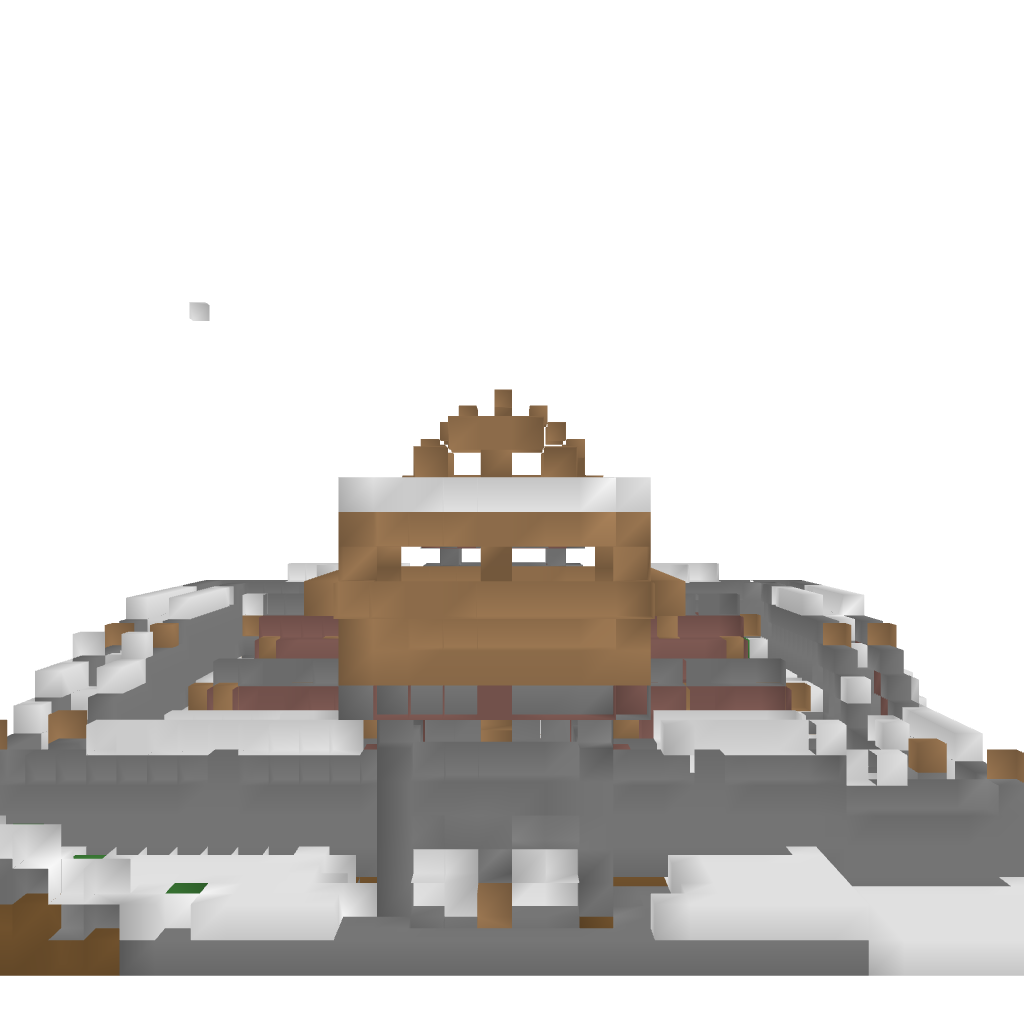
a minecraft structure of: Celtia Outpost 5 blocks of ground with some snow here and there total 20 high 2 wooden buildings